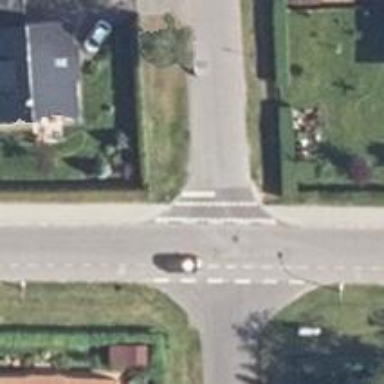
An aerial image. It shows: Residential road with asphalt surface and no sidewalk.